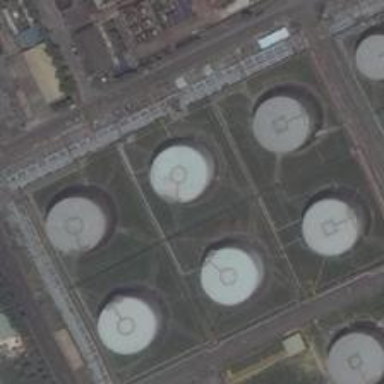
Nine round buildings make up this area which is close to the road .